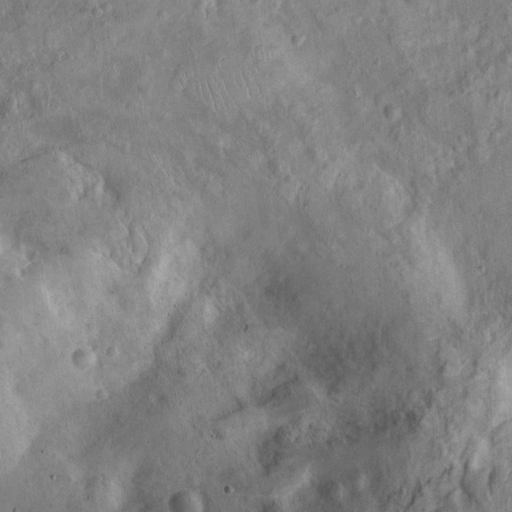
Objects detected: cone, cone